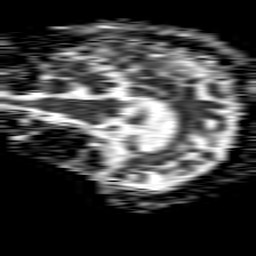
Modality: ADC
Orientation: sagittal
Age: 83
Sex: female
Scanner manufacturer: philips
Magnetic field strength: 1.5 T
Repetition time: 4.6 s
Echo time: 0.08631 s